Field crop: maize
Growth stage: 1
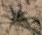
Species: salsola